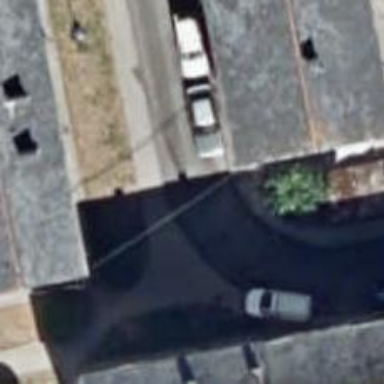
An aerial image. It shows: Driveway with sidewalks on both sides.